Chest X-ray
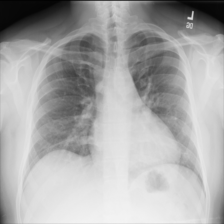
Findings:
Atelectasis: negative
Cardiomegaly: negative
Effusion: negative
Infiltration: negative
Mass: negative
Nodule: negative
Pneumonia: negative
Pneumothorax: negative
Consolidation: negative
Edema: negative
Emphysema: negative
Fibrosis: negative
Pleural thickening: negative
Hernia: negative